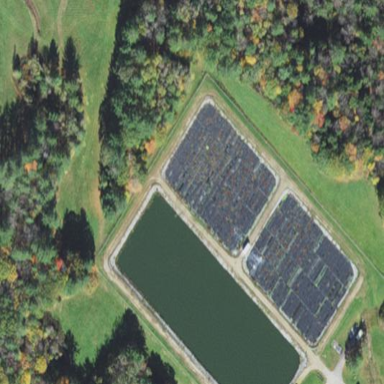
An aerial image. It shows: View of wastewater plant.